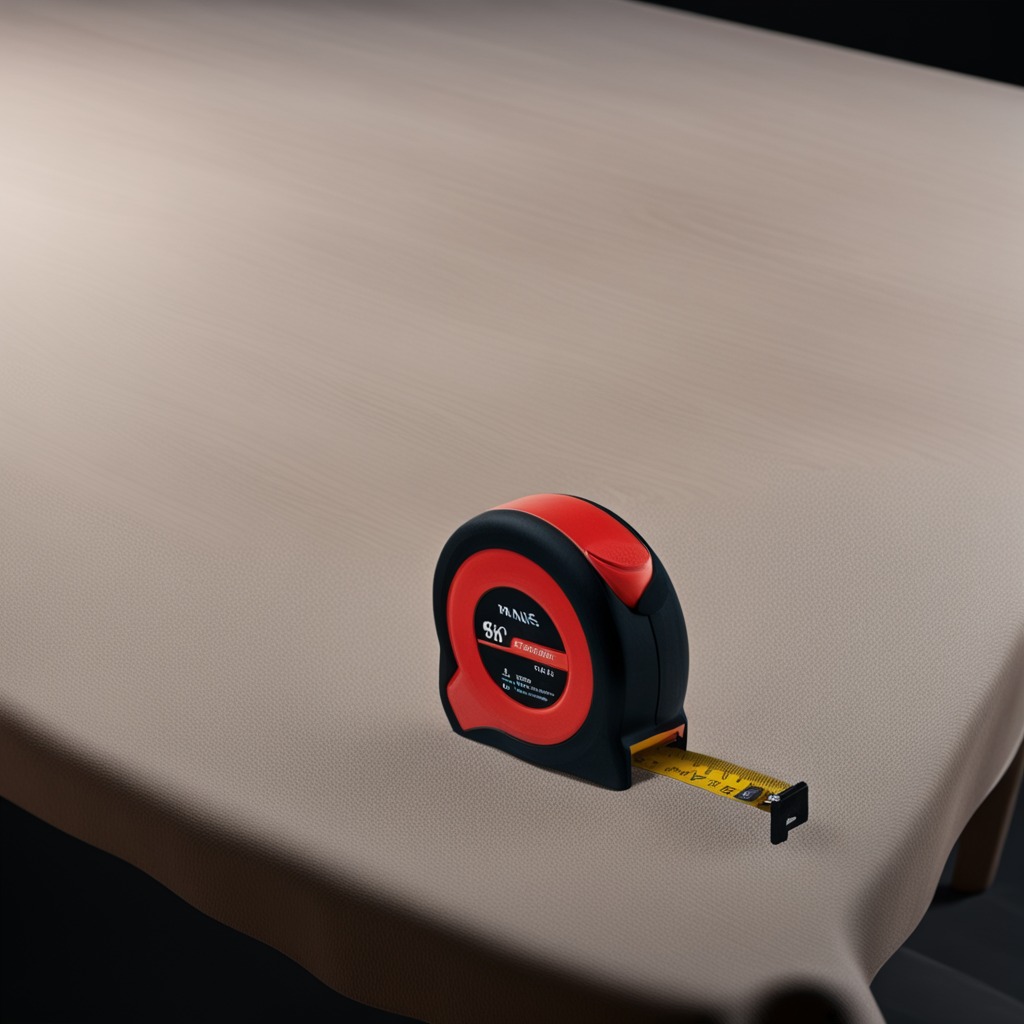
A measuring tape is lying on the wooden table.